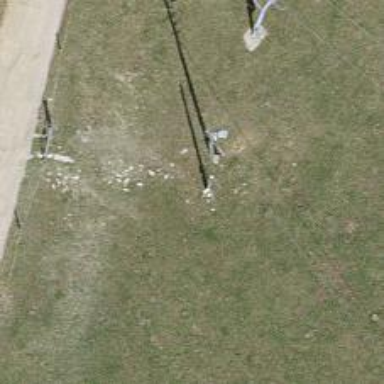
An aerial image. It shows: Utility pole as the man-made structure.